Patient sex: F
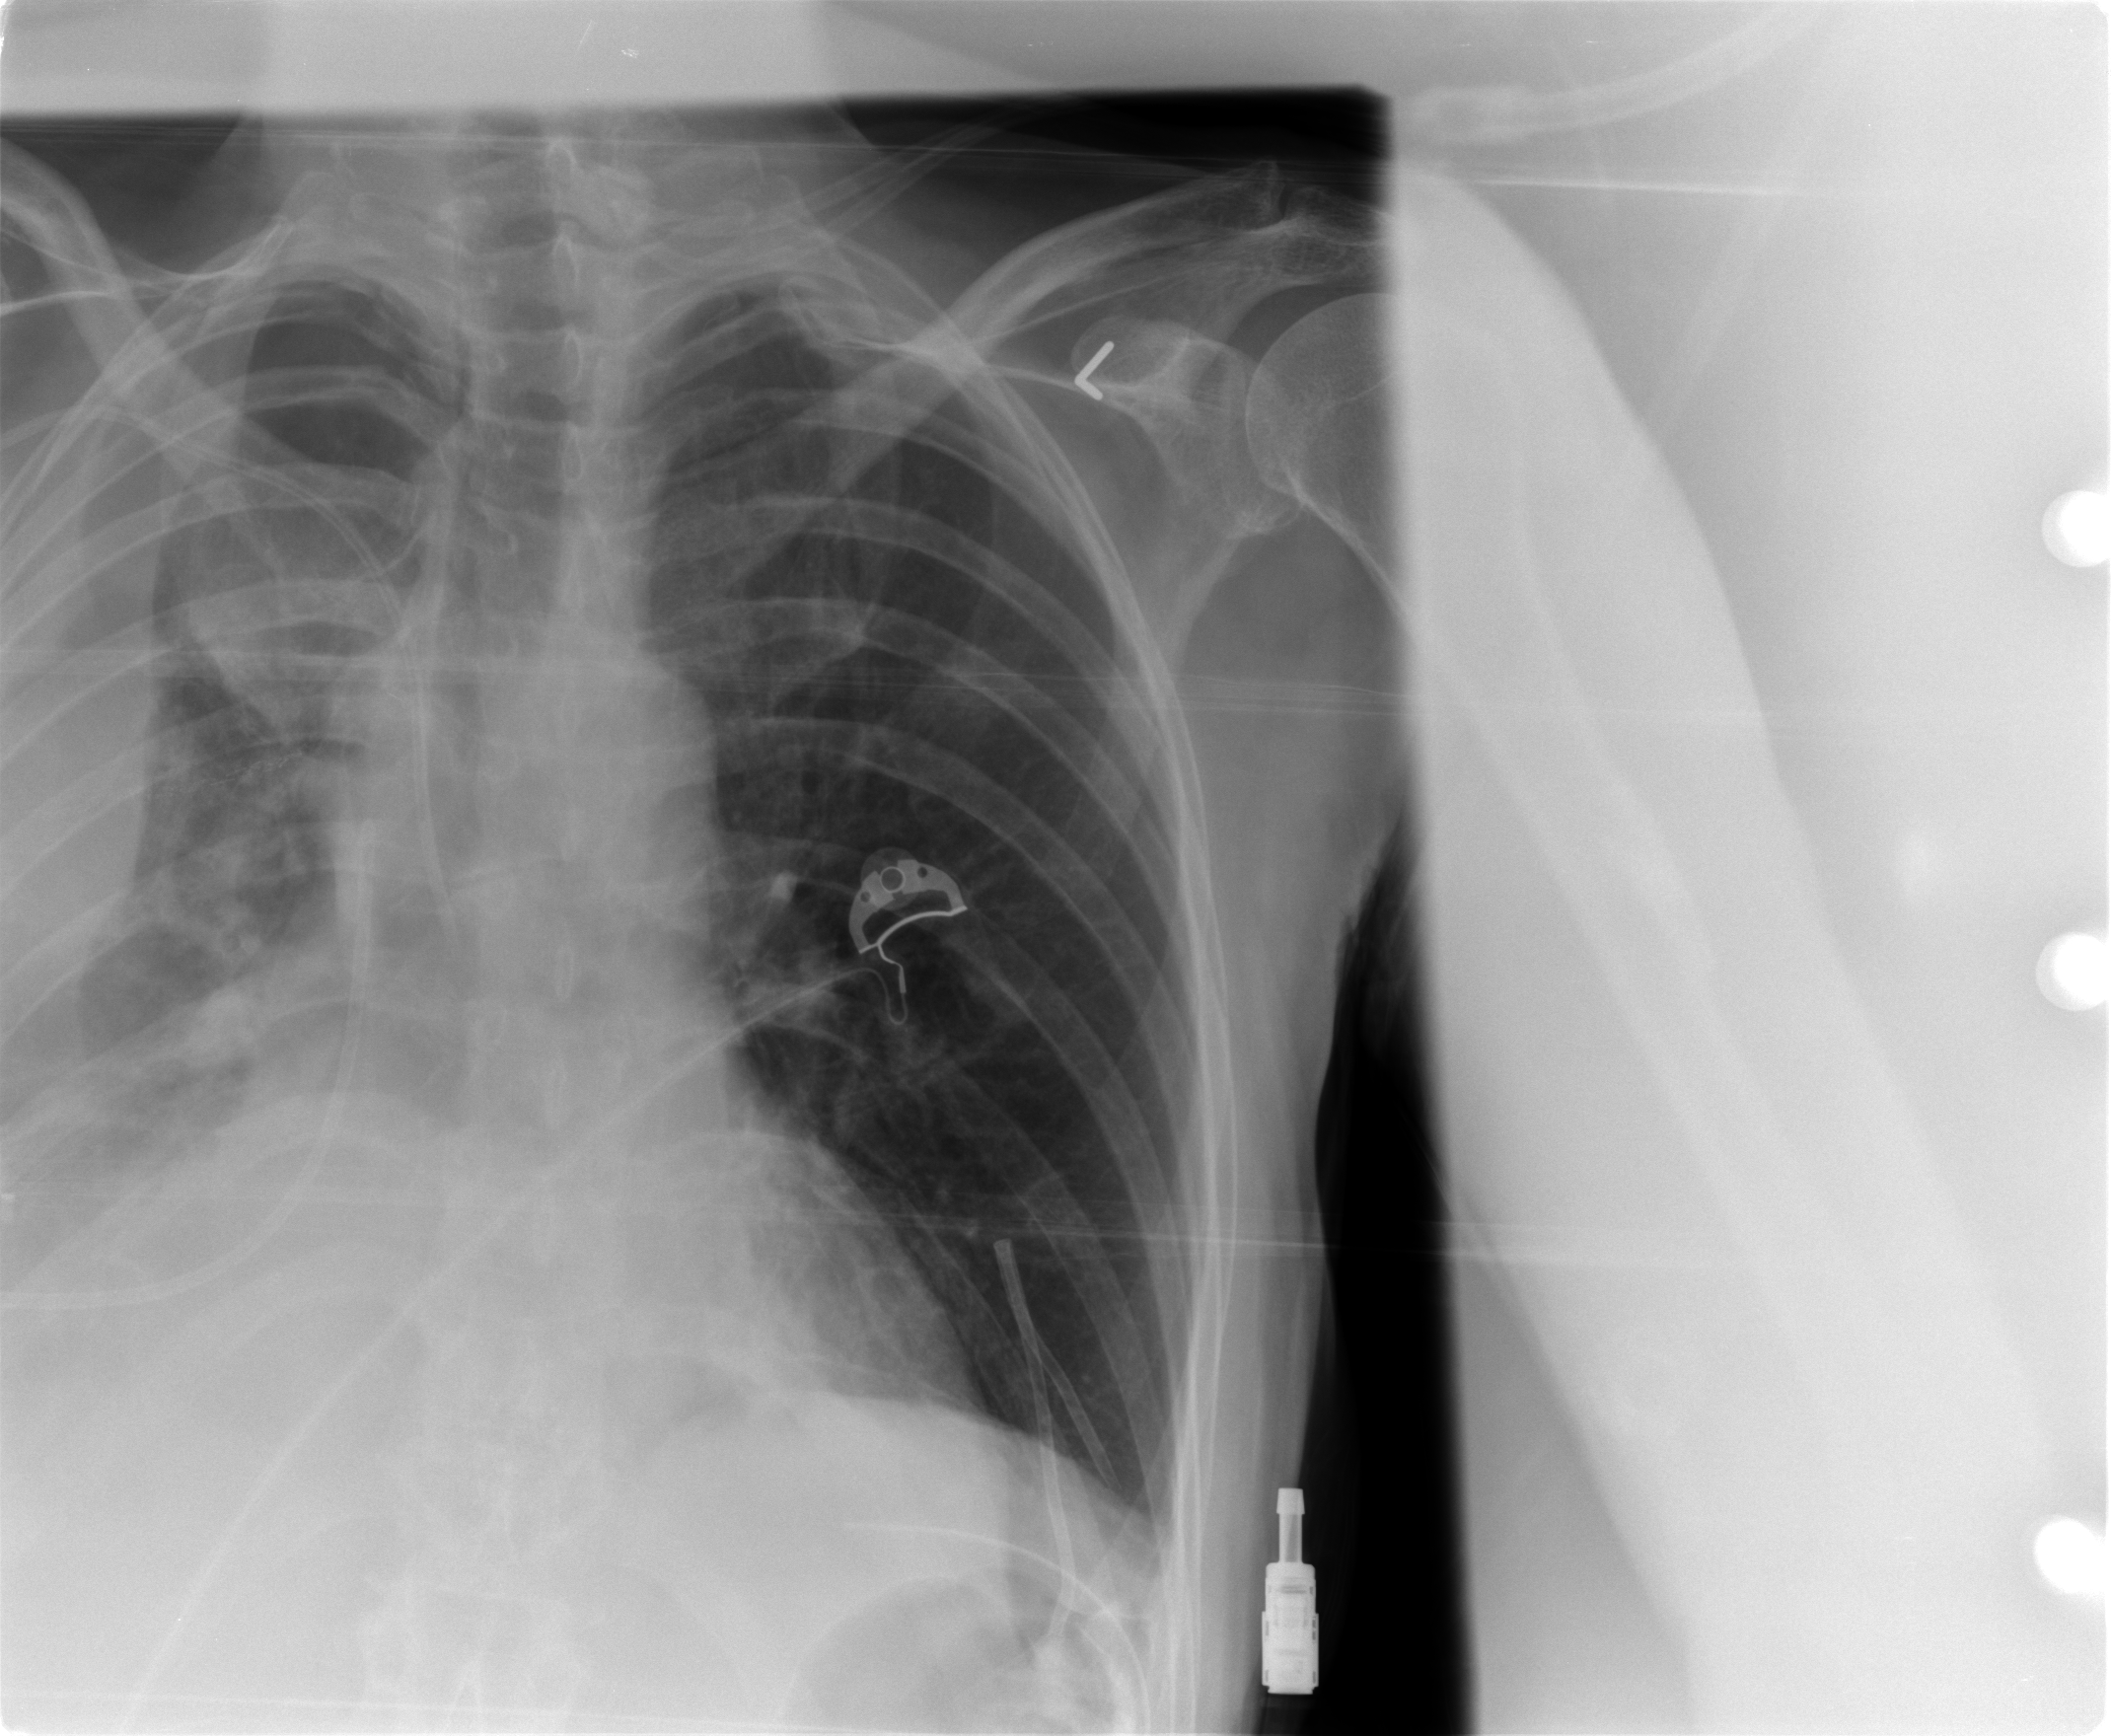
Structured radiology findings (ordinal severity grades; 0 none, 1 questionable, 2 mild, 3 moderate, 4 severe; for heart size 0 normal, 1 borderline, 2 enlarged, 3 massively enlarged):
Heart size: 0
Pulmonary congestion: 0
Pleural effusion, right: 3
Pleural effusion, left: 0
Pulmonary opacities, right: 1
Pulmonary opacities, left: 0
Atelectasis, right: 3
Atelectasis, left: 0